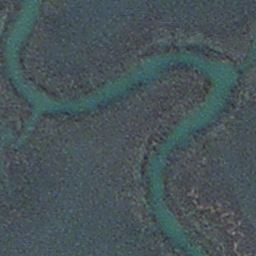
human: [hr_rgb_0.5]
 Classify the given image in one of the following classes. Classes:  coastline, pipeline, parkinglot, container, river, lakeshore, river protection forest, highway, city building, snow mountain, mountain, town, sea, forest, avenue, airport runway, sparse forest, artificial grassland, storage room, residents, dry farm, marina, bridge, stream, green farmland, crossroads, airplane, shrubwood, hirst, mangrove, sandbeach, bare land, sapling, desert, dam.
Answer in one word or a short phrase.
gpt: stream